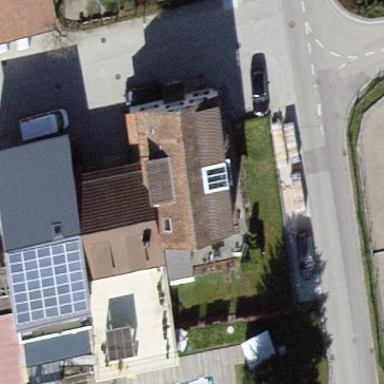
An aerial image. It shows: Gabled roof house.